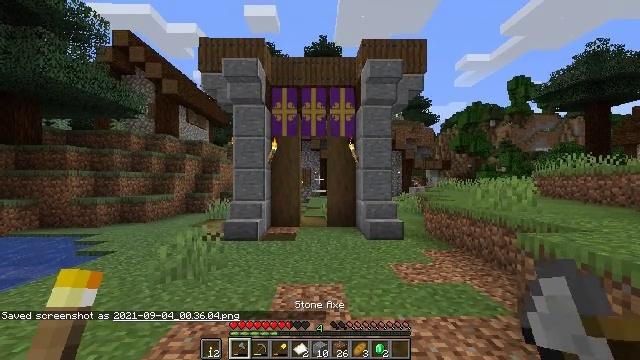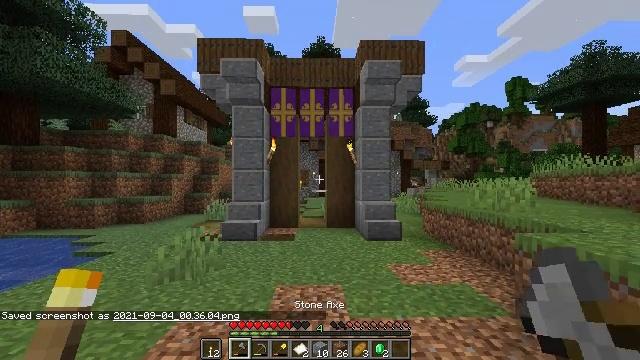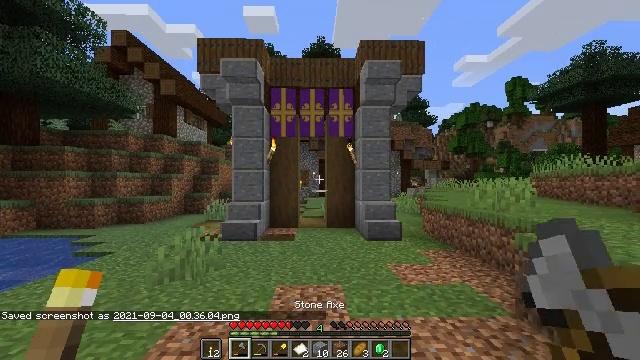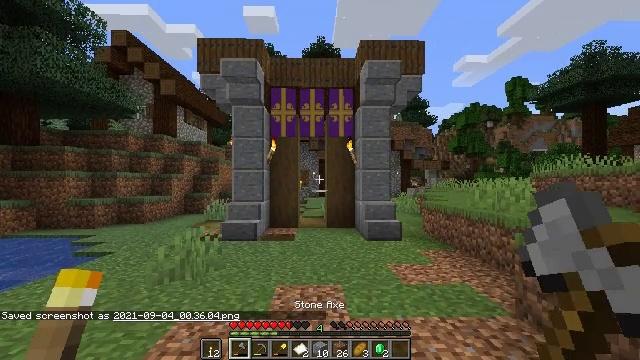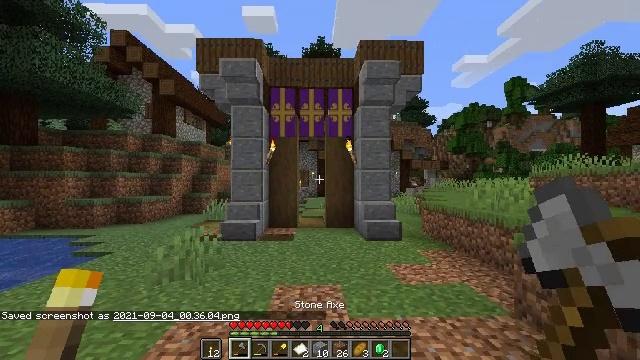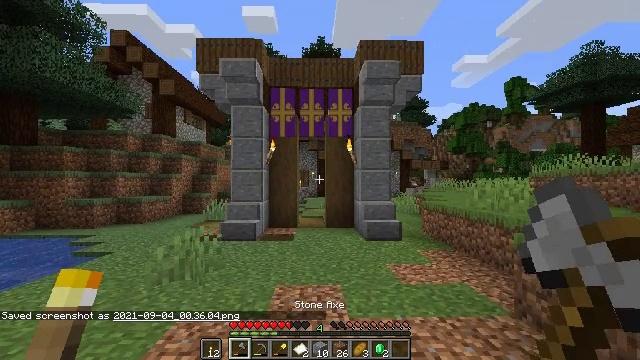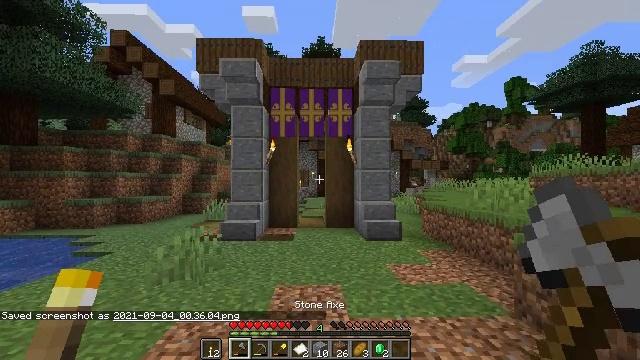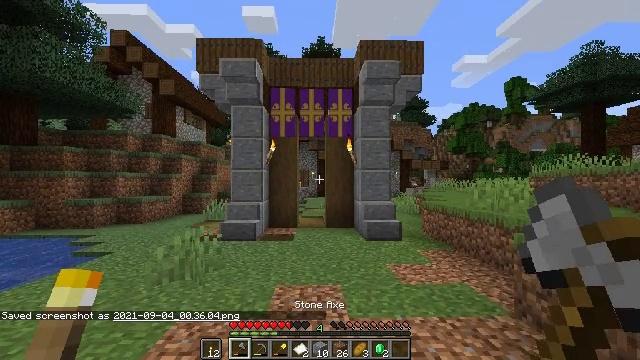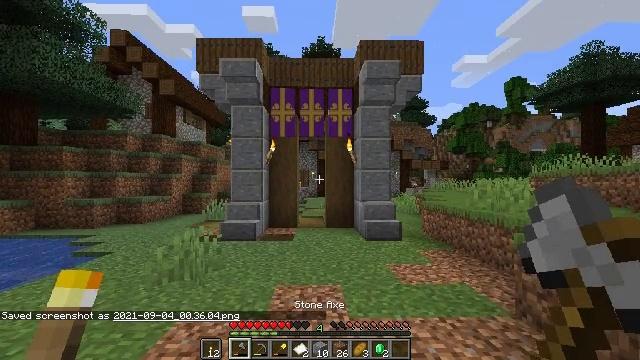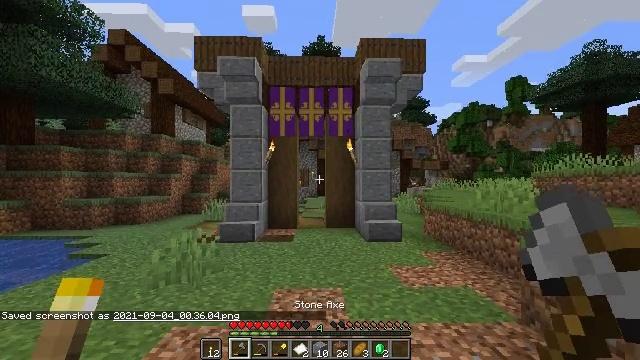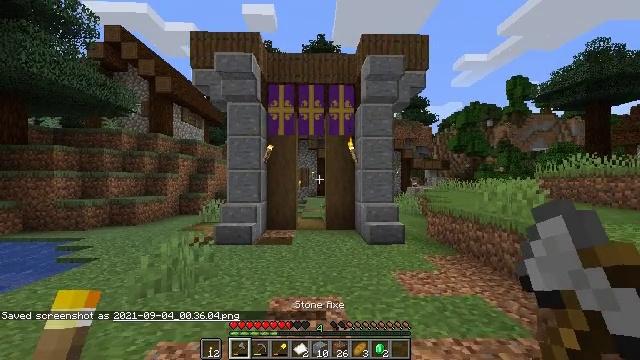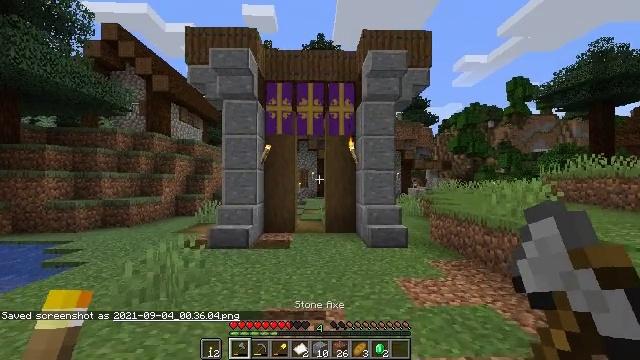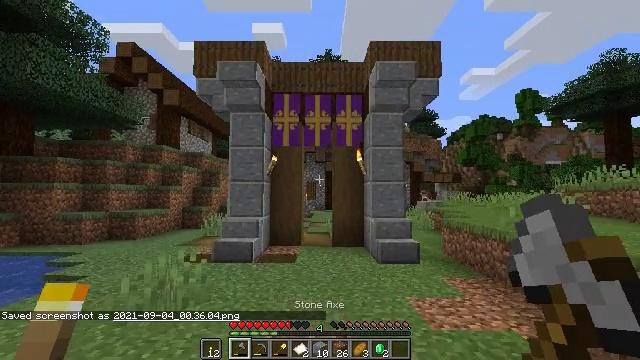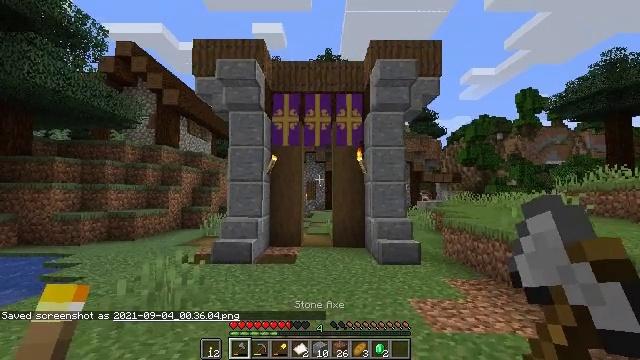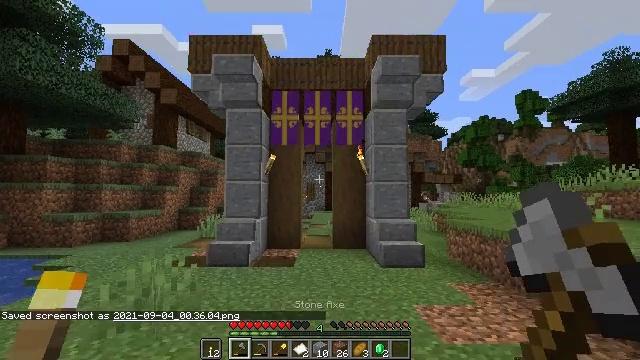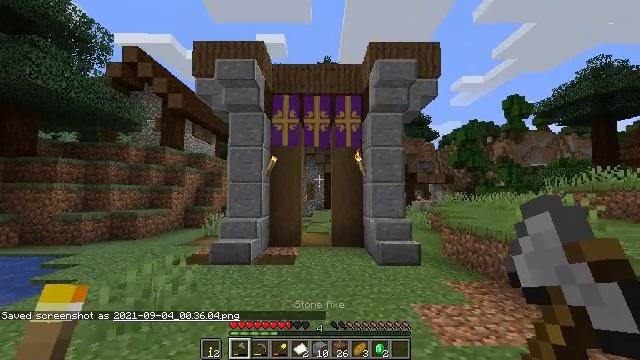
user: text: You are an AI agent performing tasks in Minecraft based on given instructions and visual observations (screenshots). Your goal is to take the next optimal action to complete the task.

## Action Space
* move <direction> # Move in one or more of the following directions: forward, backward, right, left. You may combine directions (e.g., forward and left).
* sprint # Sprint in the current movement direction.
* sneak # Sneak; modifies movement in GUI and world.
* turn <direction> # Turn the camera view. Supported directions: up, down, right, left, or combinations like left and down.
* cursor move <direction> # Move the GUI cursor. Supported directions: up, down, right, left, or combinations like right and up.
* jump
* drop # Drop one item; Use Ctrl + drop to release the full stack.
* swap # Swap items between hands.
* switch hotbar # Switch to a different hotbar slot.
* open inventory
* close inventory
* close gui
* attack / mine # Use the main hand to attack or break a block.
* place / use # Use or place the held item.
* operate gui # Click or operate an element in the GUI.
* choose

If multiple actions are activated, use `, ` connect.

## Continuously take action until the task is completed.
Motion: motion action
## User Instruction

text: Attack the wall to gather the purple wall banner.
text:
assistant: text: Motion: no_op
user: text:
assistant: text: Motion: no_op
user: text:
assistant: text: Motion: no_op
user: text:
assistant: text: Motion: no_op
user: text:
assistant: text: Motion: no_op
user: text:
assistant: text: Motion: no_op
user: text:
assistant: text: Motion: no_op
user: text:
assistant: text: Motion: move forward
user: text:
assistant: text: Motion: move forward
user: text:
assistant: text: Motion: move forward
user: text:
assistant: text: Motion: move forward
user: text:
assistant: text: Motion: move forward, turn left and up
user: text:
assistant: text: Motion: no_op
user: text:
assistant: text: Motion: move forward
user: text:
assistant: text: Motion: move forward
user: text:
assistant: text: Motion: no_op
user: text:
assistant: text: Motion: no_op
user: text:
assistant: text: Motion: move forward
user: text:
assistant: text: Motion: move forward
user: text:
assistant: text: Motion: move forward
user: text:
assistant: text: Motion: move forward
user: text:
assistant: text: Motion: move forward
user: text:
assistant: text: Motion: move forward
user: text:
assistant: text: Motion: move forward
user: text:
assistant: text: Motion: move forward
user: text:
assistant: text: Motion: move forward, turn left and up
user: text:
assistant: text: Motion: move forward, turn left and up
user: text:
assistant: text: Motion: move forward, turn up
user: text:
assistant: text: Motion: move forward, turn up
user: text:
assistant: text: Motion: move forward, turn left and up